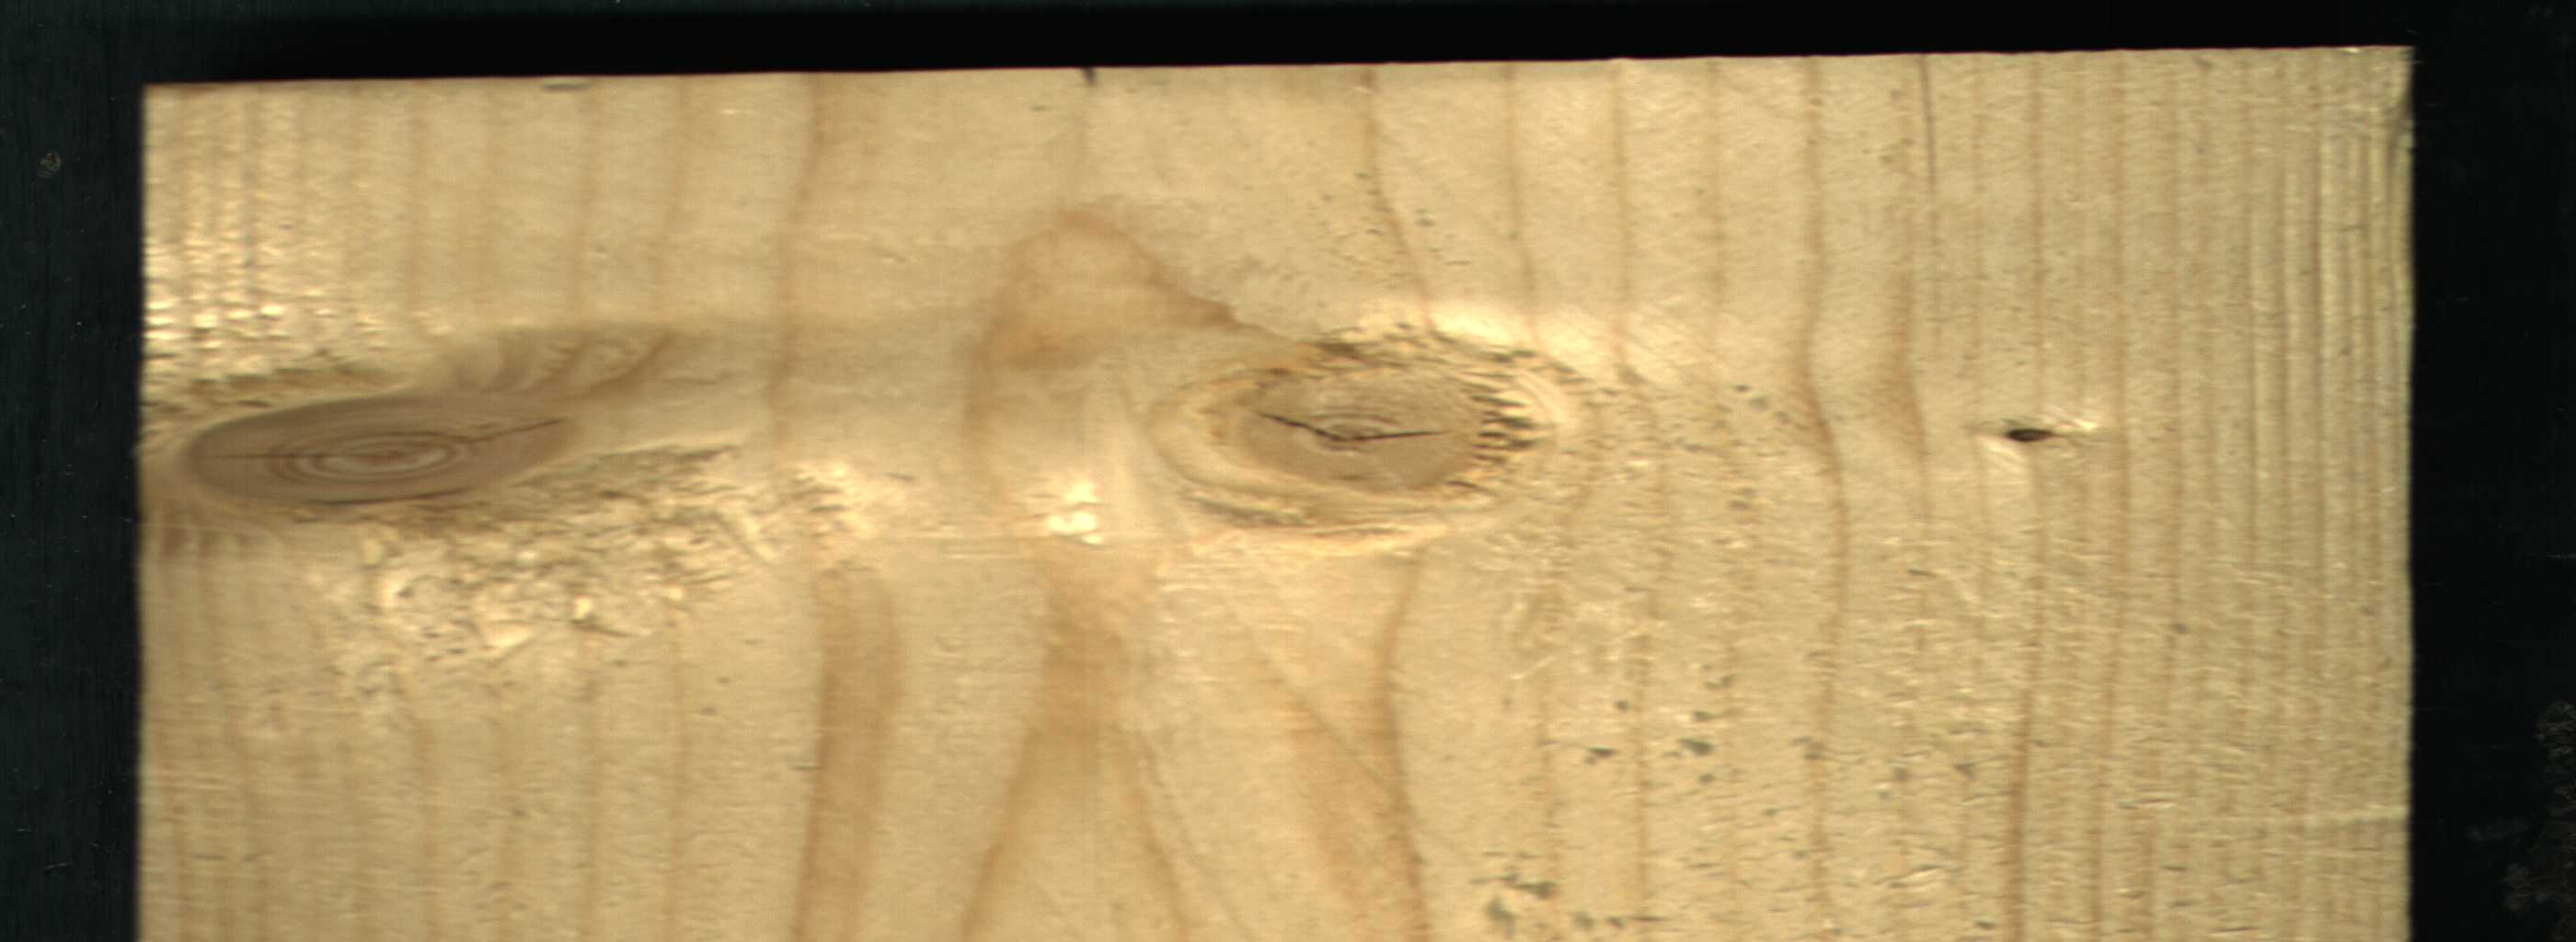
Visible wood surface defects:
knot_with_crack
Live_Knot
Live_Knot